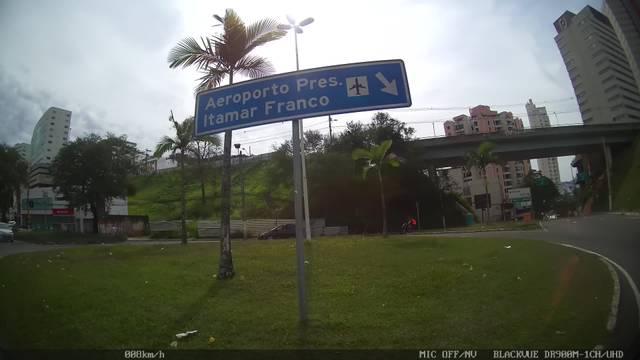
Region: Brazil
Coordinates: -21.782, -43.362